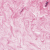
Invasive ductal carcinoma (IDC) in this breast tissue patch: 0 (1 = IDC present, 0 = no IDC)